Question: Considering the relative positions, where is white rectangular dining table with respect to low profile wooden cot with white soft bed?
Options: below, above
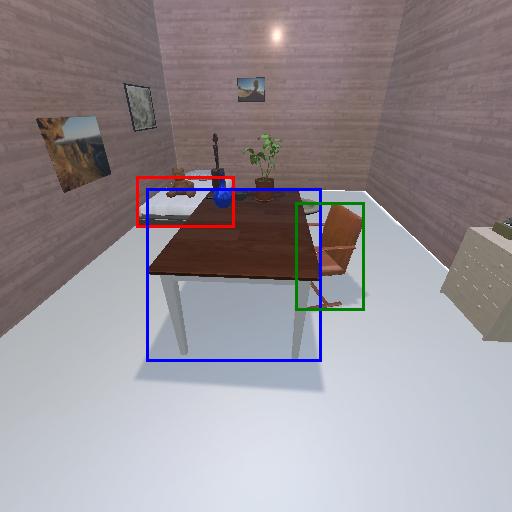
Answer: below